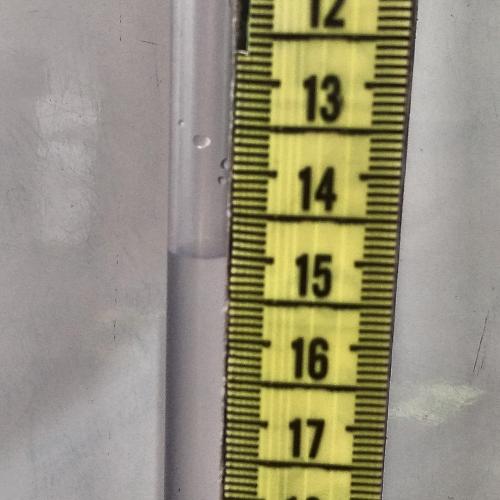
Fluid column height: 15.0 cm